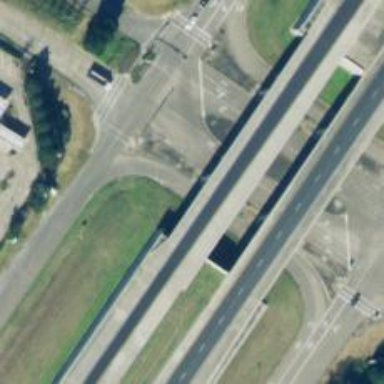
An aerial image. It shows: Secondary link road.